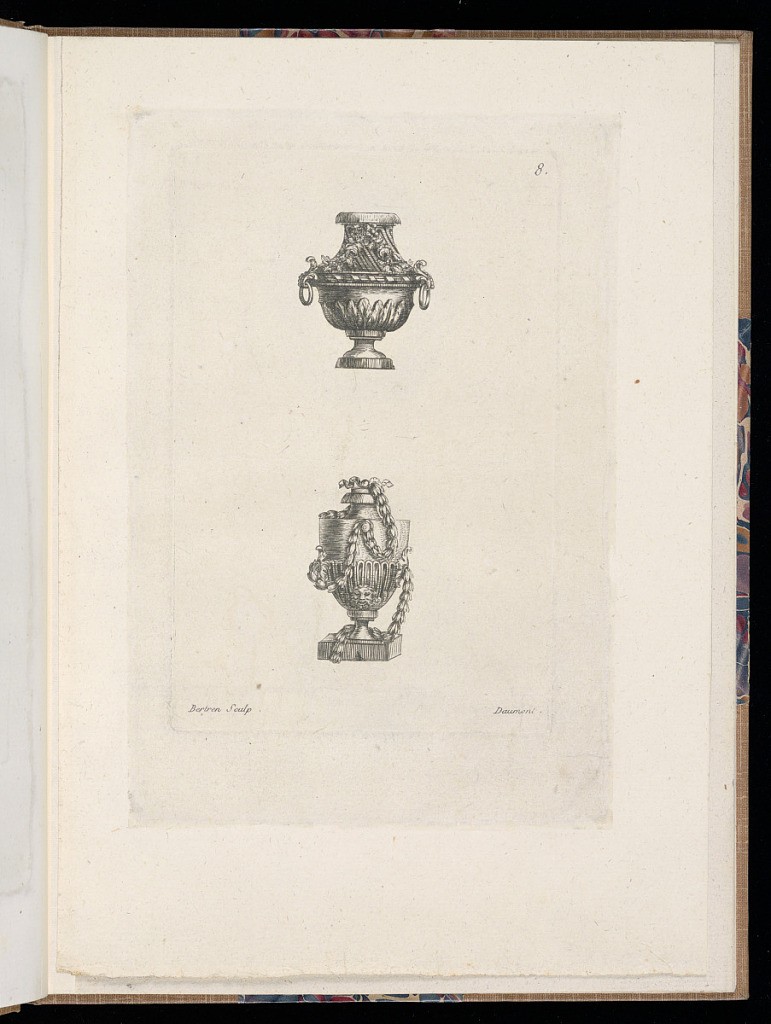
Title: Ornamental Vase Designs
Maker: Théodore Bertren, active in France, 18th century
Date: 1772
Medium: Engraving on paper
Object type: Print
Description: Two vases, one above the other. The vase on top has two rings attached at the shoulder of the vase. The vase is decorated with spiraled fluting, garland, and acanthus leaf ornamentation. The vase at the bottom is in the shape of an urn and is decorated with ribbon, garland, a mascaron, and gadrooning ornamentation. The plate is signed and numbered.